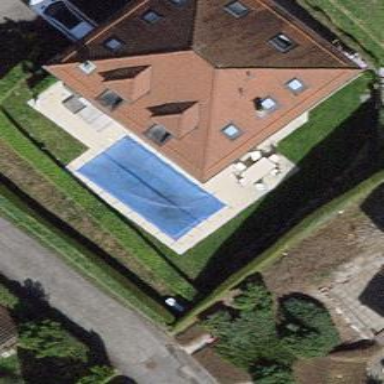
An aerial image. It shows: Swimming pool located in leisure land.